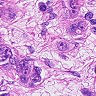
Metastatic tissue present: yes